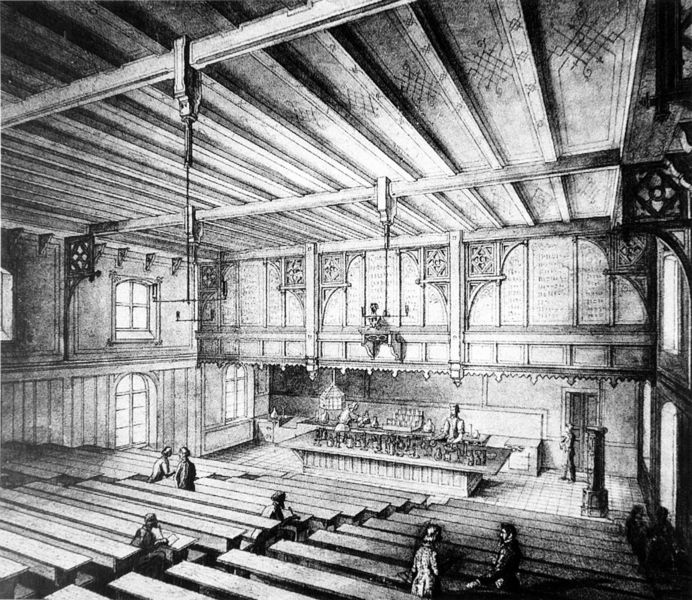
Titel: Hörsaal des Chemischen Laboratoriums, München, Arcisstraße 1 (heute Meiserstr.)
Künstler: August von (Architekt) Voit
Standort: München
Institution: Stadtmuseum, Graphische Sammlung
Schlagwörter: dunkel, schatten, weiß, frauen, menschen, sitzen, ausschnitt, fenster, frau, glas, grau, hell, hintergrund, holz, hut, lampe, lampen, licht, männer, pfeiler, raum, schwarz, tisch, tische, tür, zeichnung, zimmer, leute, ornament, gericht, architektur, innenraum, kirche, sonne, boden, interieur, sitzend, stehend, decke, publikum, gotik, ofen, ansicht, bogen, perspektive, lehrer, schule, unterricht, leer, grafik, graphik, bank, saal, vorführung, treppen, tafel, verkleidung, detail, ornamente, verzierung, leuchter, balken, hoch, wände, eisen, gerüst, druck, schwarzweiss, schraffur, holzstich, radierung, stich, lithografie, aquatinta, holzdecke, bänke, pult, intarsien, schnitzerei, katheder, gotisch, student, fachwerk, studium, einblick, kupferstich, sitzbank, shwarz, verzierungen, manschen, akademie, holzbalken, vertäfelung, chemie, gebälk, lehre, maßwerk, aula, holzbau, sitzbänke, sitzreihen, neogotik, neugotik, universität, podium, uni, auditorium, balkendecke, bännke, chemiesaal, decje, deckenbalken, hörsaal, klassenzimmer, labor, labr, lehrsaal, maänner, professor, studenten, versuch, vesuch, vorlesunf, vorlesung, hoher raum, frühe neuzeit, experiment, kastendecke, versuche, physik, assistent, holzwände, studierende, lmpen, universitätssaal, assisten